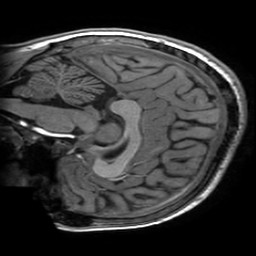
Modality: T1w
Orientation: sagittal
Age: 30
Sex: female
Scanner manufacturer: ge
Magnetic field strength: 3 T
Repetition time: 0.00724 s
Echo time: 0.0027 s